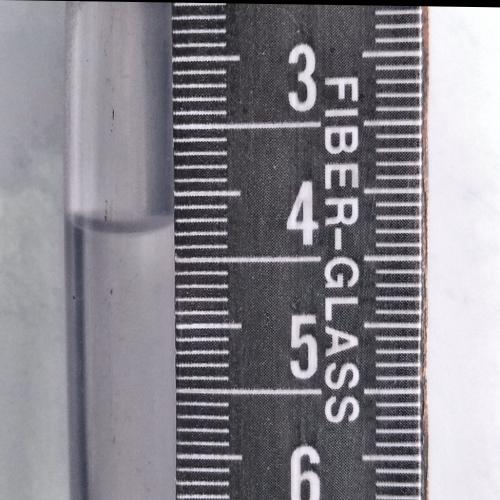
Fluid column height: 4.2 cm